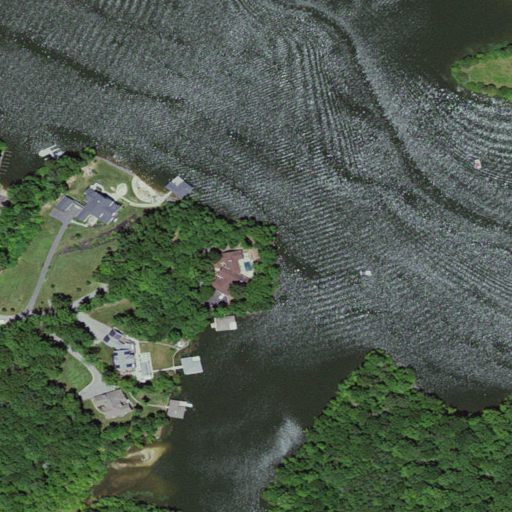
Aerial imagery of cape in Virginia named Martins Point containing open water, deciduous forest, grassland, mixed forest, open development, woody wetlands, evergreen forest, shrub, and low intensity development